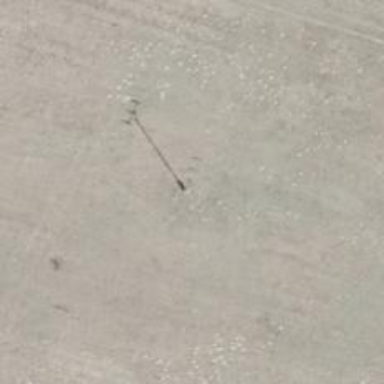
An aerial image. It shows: Power pole.